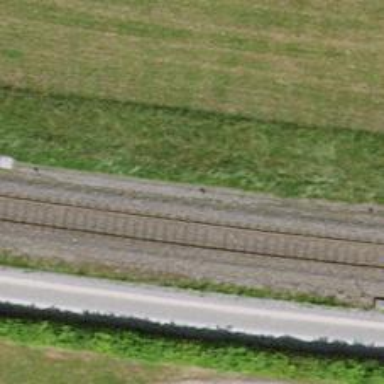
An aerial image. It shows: Single-track railway with electrified contact lines.